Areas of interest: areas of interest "Livable Apartment"
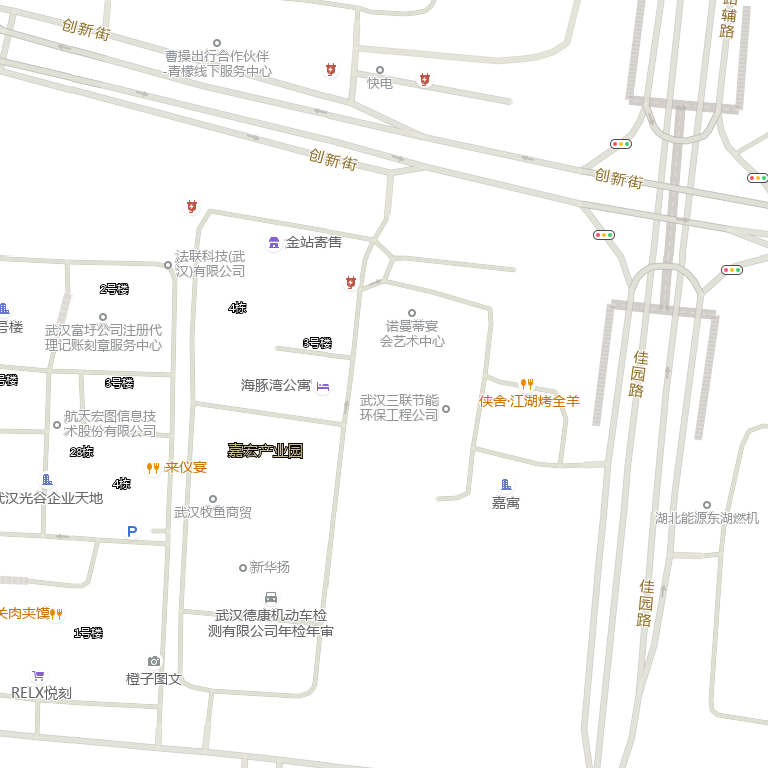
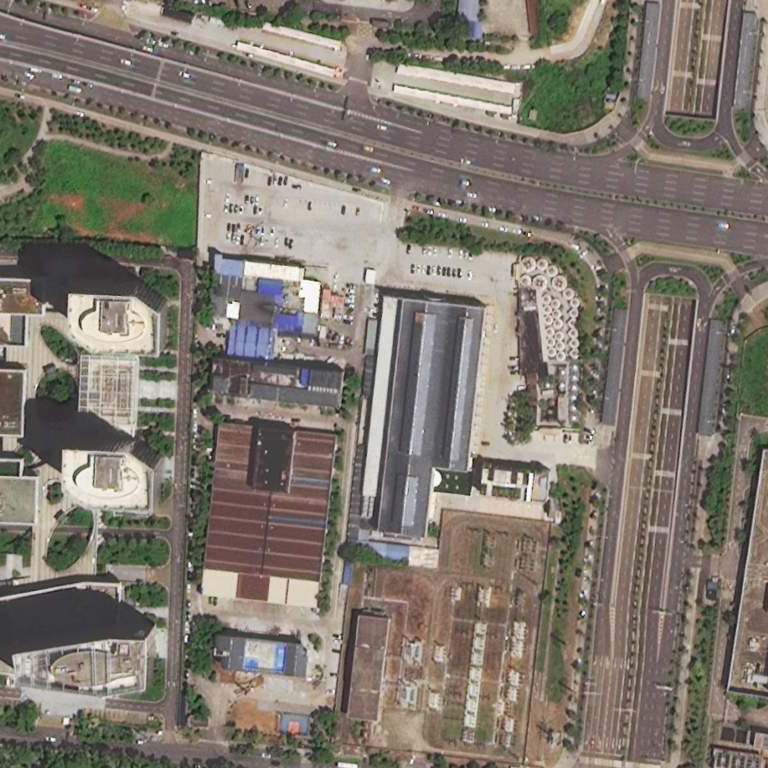